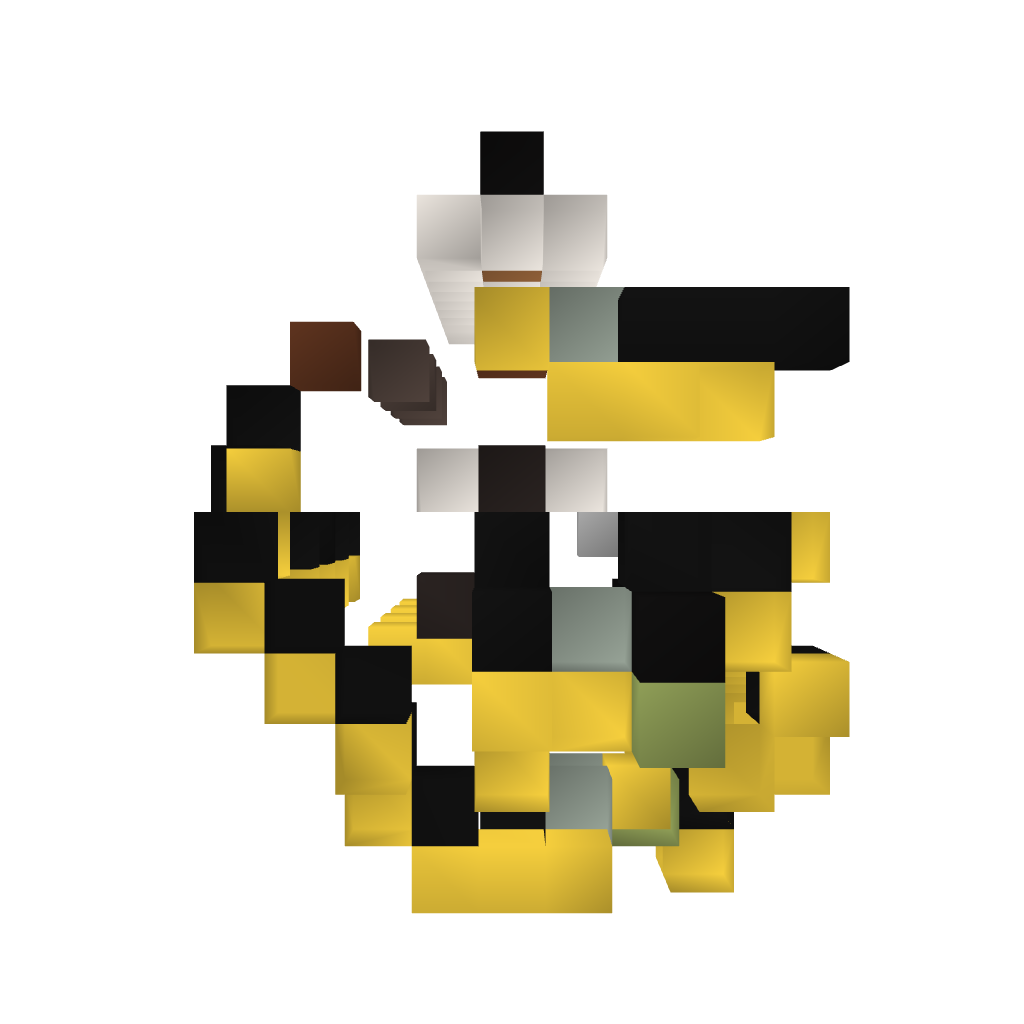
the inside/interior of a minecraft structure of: Casino Machine 02